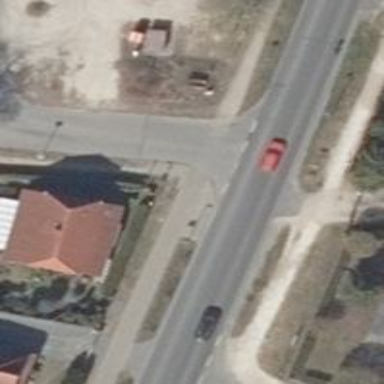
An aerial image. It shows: Unmarked crossing on the road.